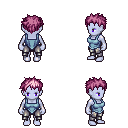
a pixel art fantasy rpg character, female body template, dark elf, purple skin, blue vest, metal pants, pink bedhead hairstyle, four views (front, back, left, right), 2x2 character sprite sheet, small pixel art, hard edges, no anti-aliasing